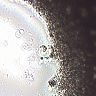
Metastatic tissue present: no